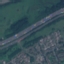
Land use / land cover: Highway